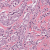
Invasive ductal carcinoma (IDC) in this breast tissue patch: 1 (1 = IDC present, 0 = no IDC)